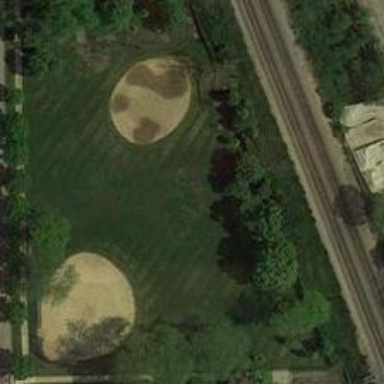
The baseball fields near the straight railway us surrounded by exuberant plants and lawn .